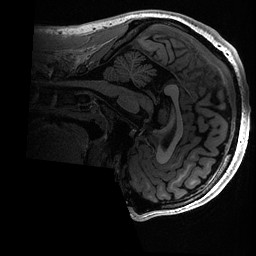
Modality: T1w
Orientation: sagittal
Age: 20
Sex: male
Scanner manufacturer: ge
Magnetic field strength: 3 T
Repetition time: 0.006952 s
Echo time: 0.00292 s